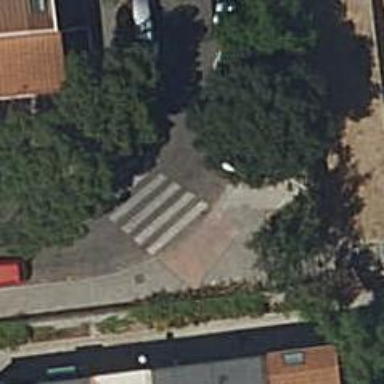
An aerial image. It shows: Footway with zebra crossing.